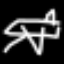
Label: airplane